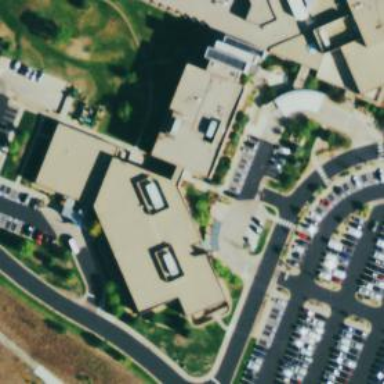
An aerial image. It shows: Building.